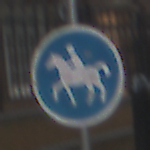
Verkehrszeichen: Reitweg
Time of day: MorningAfternoon
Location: Outdoor (Urban)
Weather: Overcast
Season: NotSpecified
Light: Natural